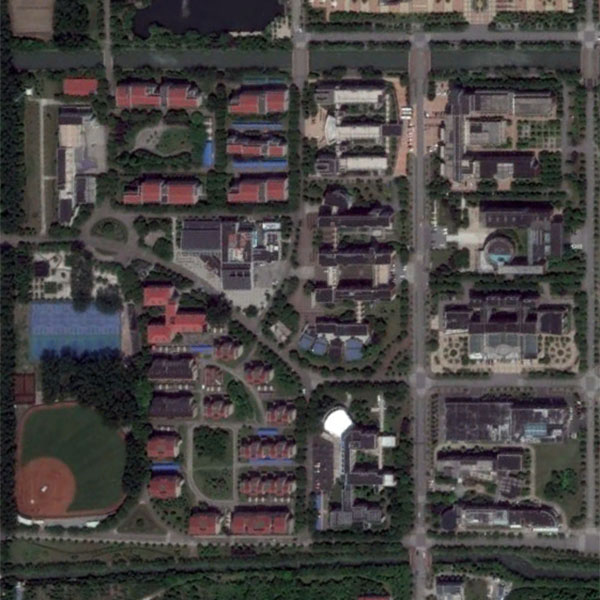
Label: School